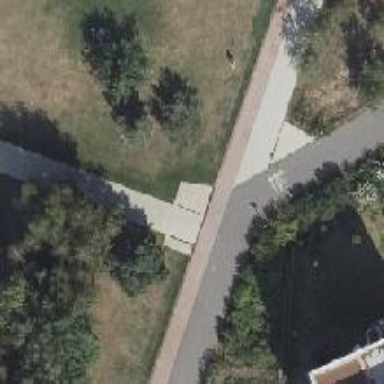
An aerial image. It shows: Footway with asphalt surface and concrete cycleway surface.